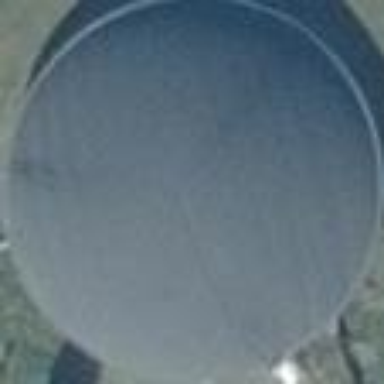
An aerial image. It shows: Storage tank that is man-made.